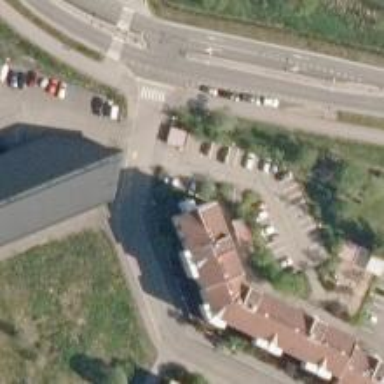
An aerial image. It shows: Parking area.